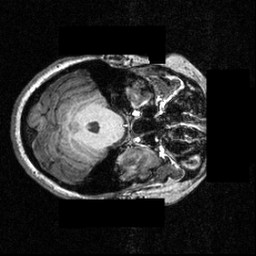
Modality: T1w
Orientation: axial
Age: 24
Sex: female
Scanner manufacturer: siemens
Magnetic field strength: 3.951 T
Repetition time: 1.5 s
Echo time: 0.00335 s